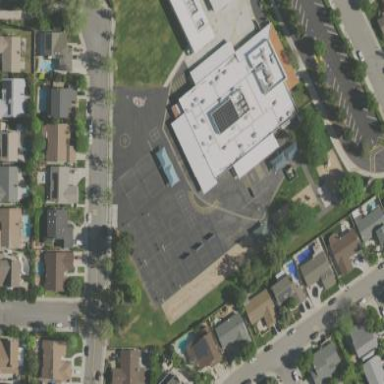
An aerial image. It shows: School building.